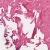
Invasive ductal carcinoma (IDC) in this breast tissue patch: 0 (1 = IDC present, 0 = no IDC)